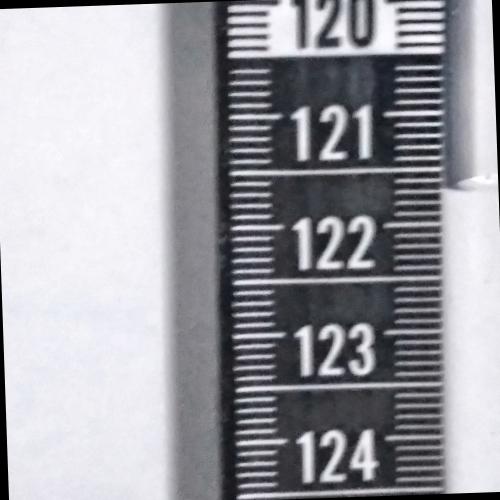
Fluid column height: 121.7 cm